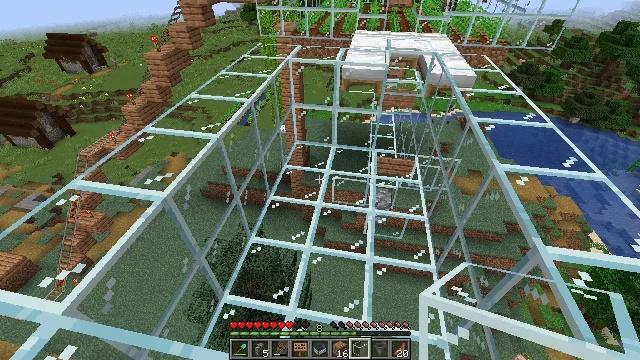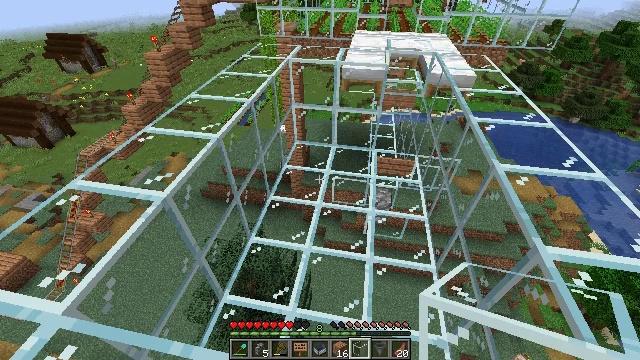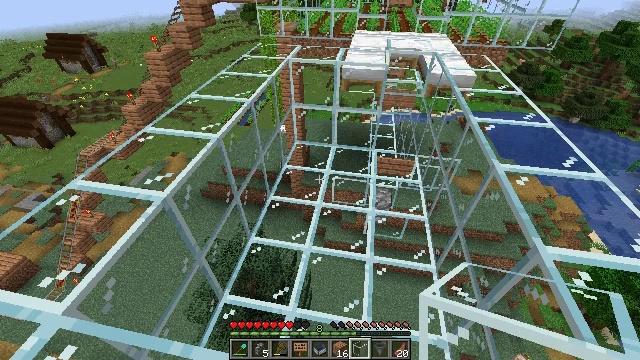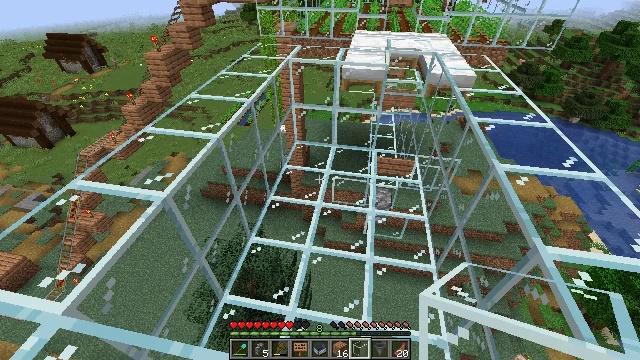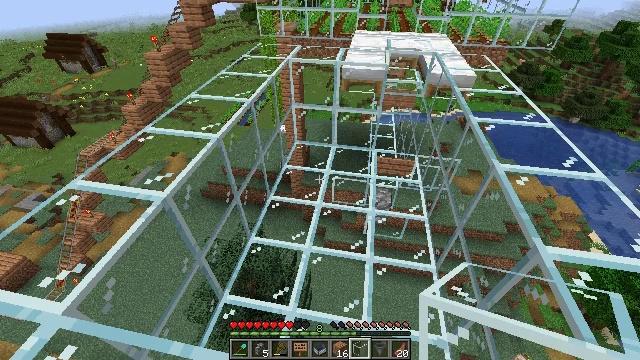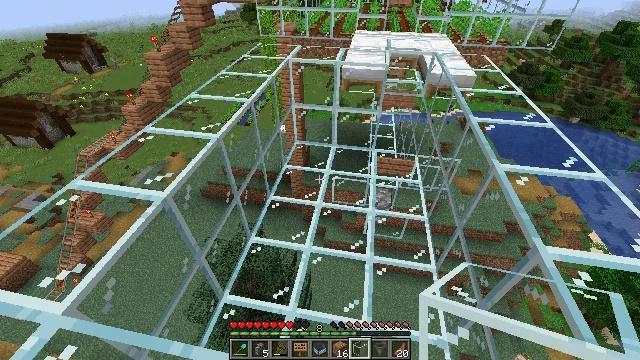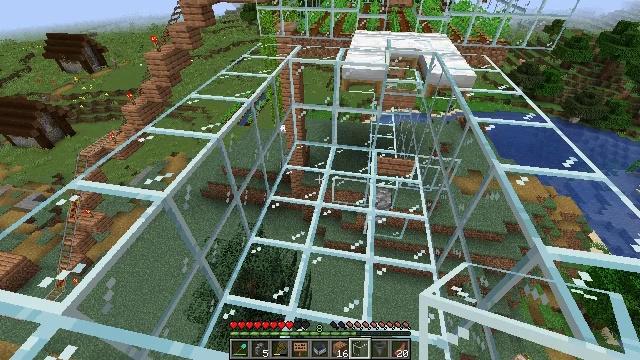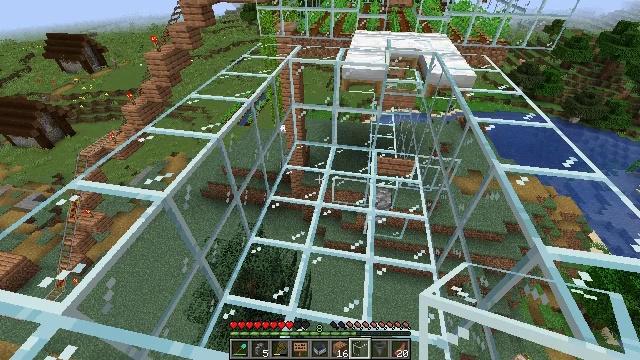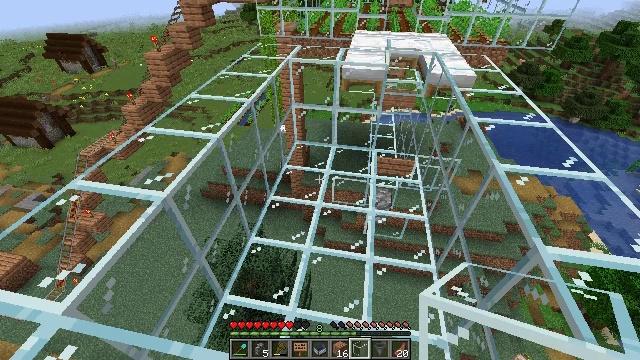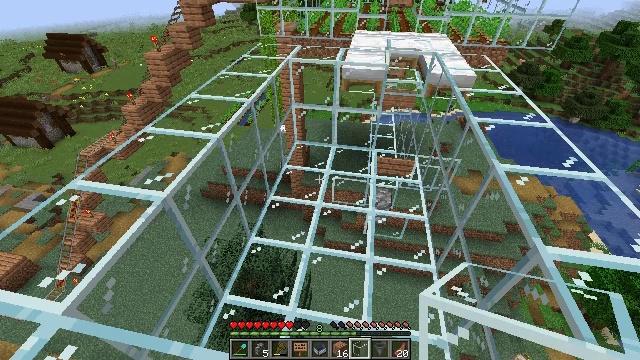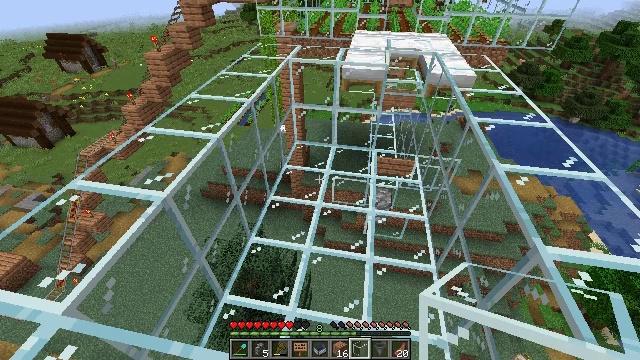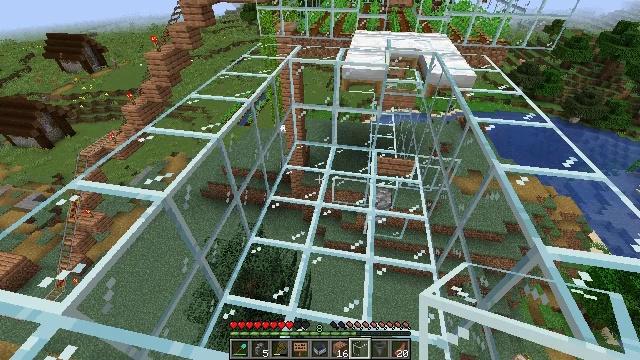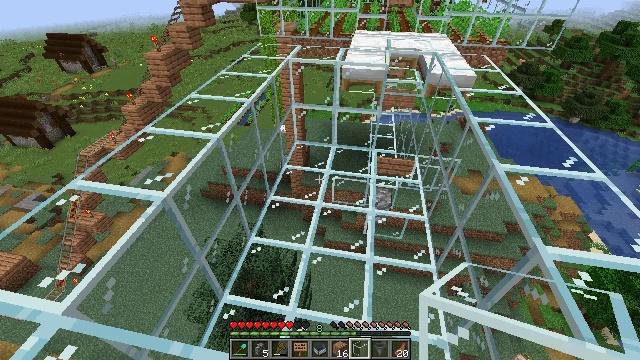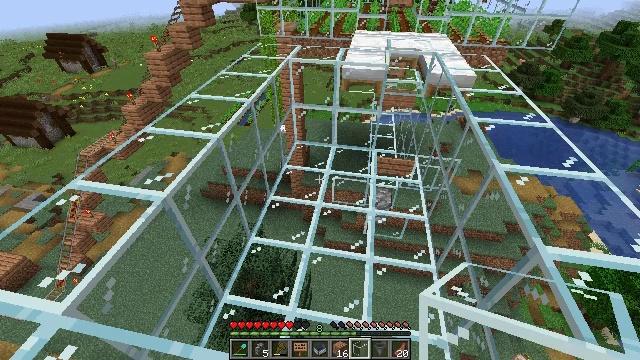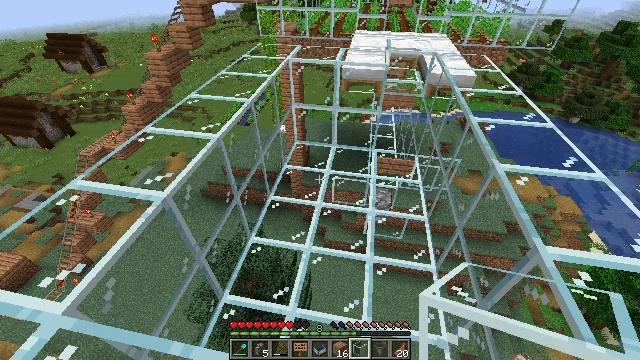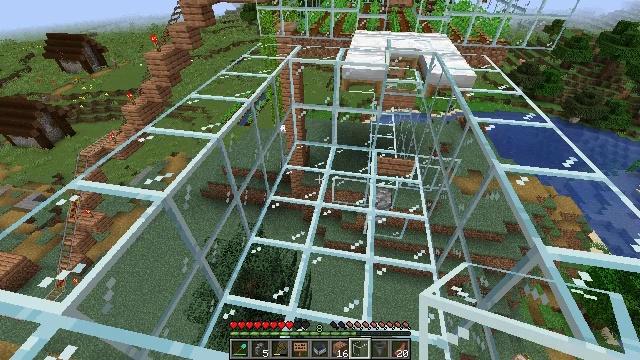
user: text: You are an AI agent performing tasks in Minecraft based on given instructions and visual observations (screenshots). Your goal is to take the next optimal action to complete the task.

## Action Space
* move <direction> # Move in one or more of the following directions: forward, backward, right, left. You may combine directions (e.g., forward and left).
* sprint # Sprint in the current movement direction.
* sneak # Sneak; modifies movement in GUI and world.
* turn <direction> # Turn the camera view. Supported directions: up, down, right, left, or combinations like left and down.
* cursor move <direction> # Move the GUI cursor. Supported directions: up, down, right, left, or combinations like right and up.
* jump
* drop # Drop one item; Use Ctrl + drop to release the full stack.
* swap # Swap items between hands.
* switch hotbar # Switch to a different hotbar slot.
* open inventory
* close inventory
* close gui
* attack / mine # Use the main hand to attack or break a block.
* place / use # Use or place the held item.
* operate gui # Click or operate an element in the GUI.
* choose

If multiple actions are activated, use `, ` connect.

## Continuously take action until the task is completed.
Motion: motion action
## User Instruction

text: Retrieve jungle planks by mining.
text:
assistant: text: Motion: no_op
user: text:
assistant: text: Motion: no_op
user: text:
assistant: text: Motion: no_op
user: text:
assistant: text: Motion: no_op
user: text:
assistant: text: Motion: no_op
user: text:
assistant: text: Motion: no_op
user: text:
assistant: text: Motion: no_op
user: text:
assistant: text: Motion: no_op
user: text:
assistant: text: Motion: no_op
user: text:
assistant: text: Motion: no_op
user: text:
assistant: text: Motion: no_op
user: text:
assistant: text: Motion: no_op
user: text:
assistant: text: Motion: no_op
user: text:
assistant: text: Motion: no_op
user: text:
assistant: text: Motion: no_op
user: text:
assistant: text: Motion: no_op
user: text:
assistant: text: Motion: no_op
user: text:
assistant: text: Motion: no_op
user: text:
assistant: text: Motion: no_op
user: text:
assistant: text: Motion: no_op
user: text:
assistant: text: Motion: no_op
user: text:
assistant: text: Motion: no_op
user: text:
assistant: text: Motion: no_op
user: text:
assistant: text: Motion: no_op
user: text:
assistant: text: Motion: no_op
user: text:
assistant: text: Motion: no_op
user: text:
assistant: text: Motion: no_op
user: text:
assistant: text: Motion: no_op
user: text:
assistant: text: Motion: no_op
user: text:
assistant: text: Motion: no_op